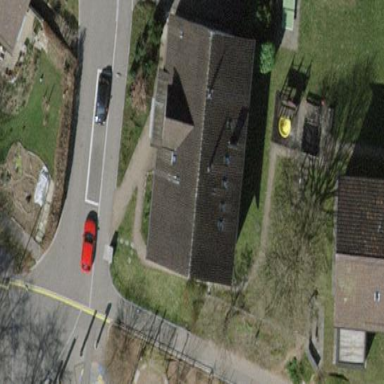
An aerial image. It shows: Gabled building.